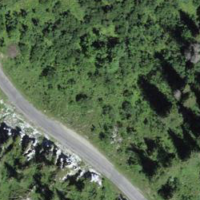
EUNIS habitat code: 23
Species observed at this site:
Anthus trivialis
Dryas octopetala
Erithacus rubecula
Hirundo rustica
Phoenicurus ochruros
Regulus regulus
Fringilla coelebs
Phylloscopus trochilus
Periparus ater